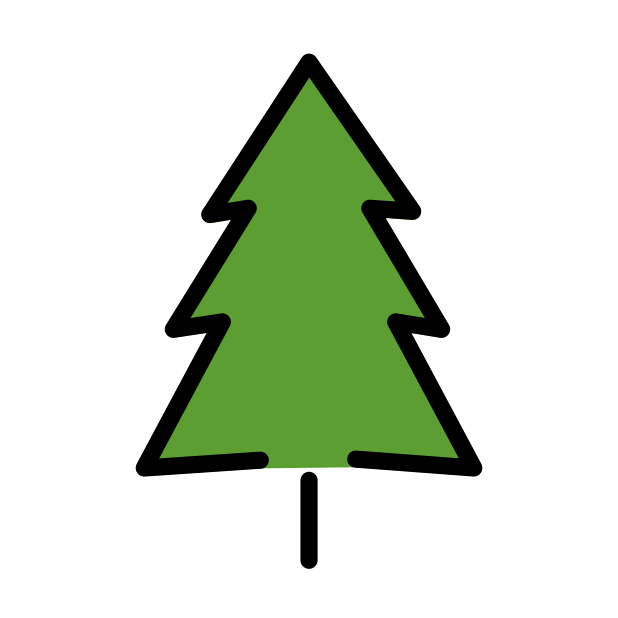
Emoji: 🌲
Name: evergreen tree
Unicode: 0x1f332